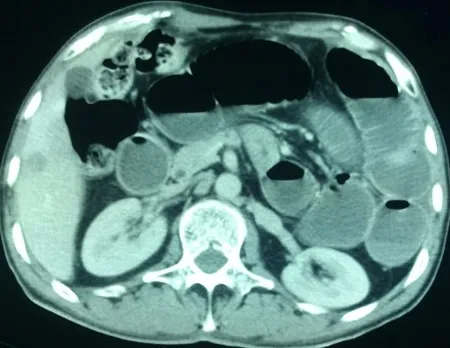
Abdominal CT scan demonstrating small intestinal dilatation with free air fluid level.
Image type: radiology (ct)